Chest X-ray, PA view. Patient: 18 years old, sex F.
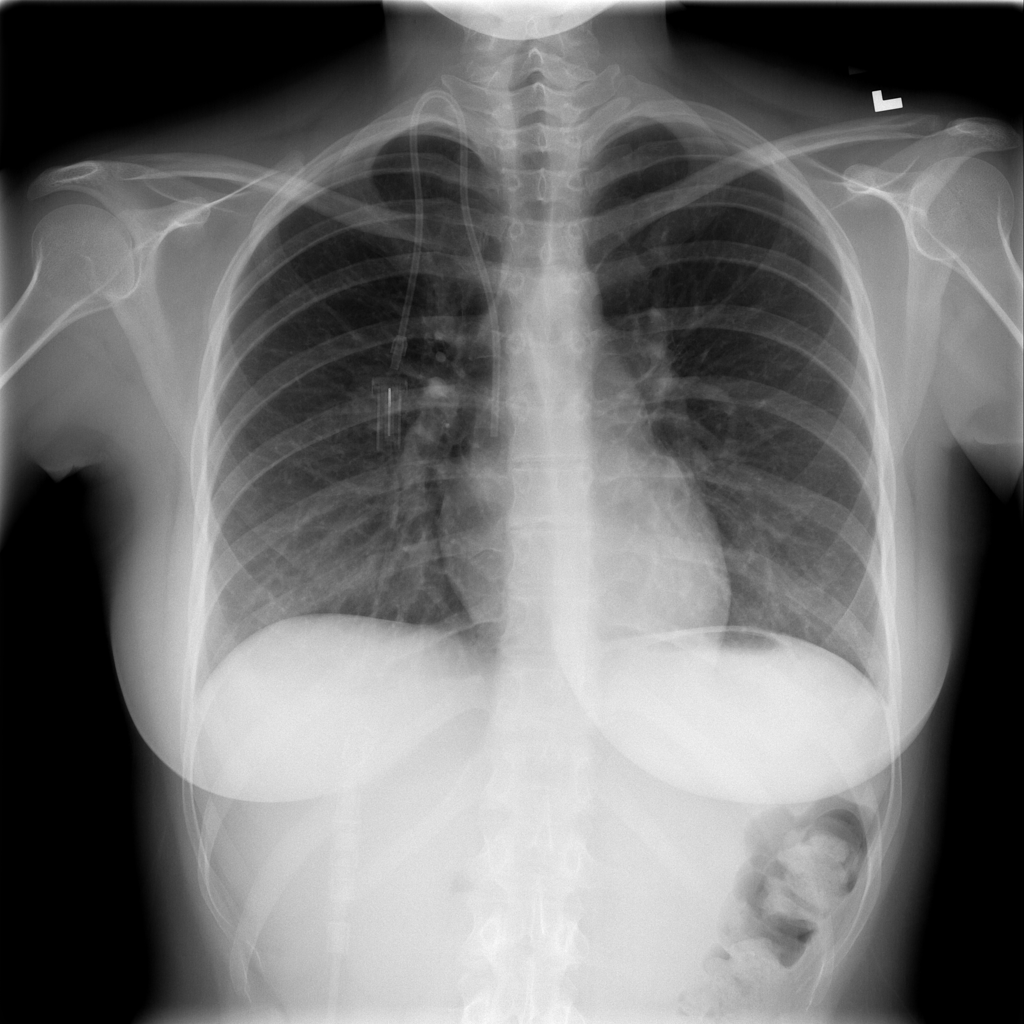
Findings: No Finding